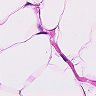
Metastatic tissue present: no